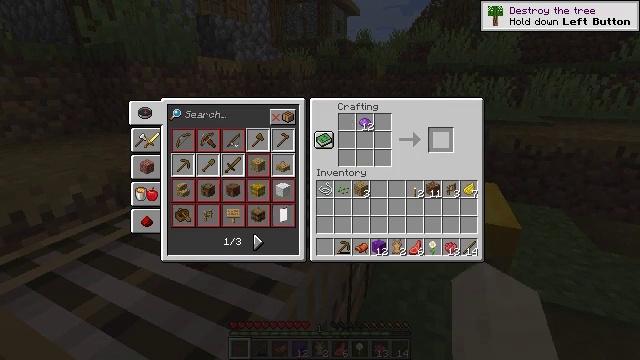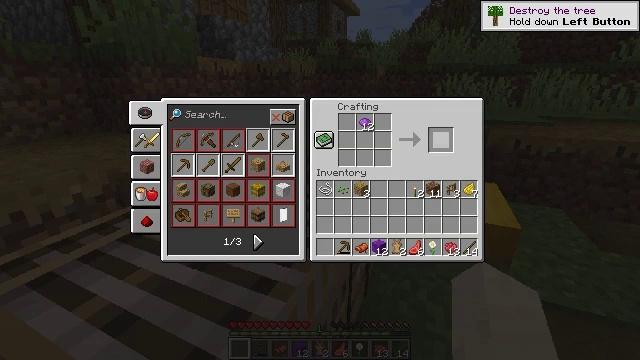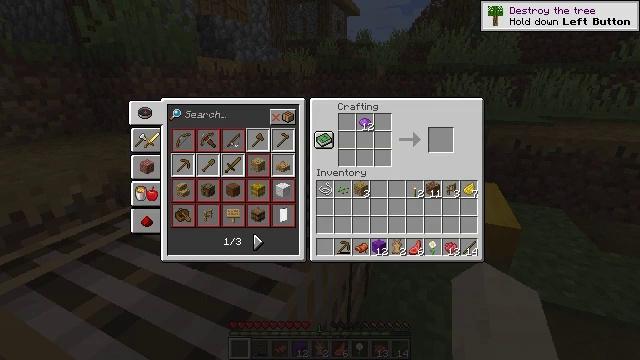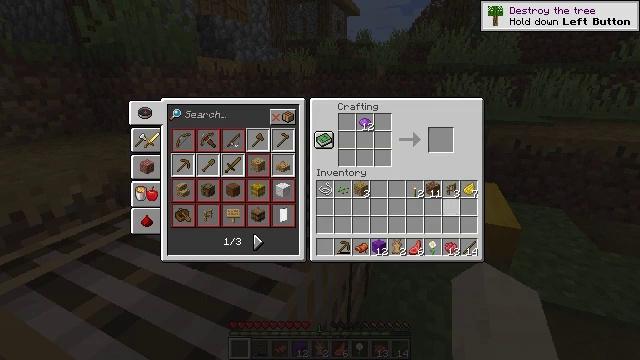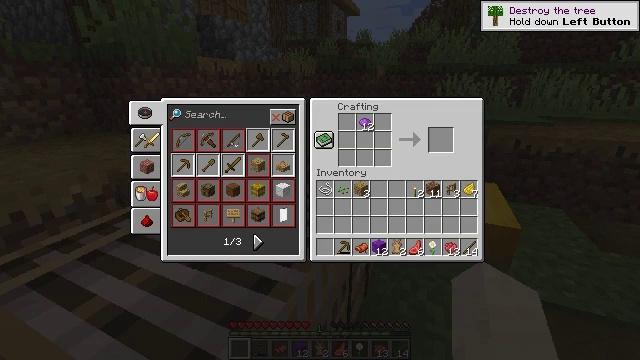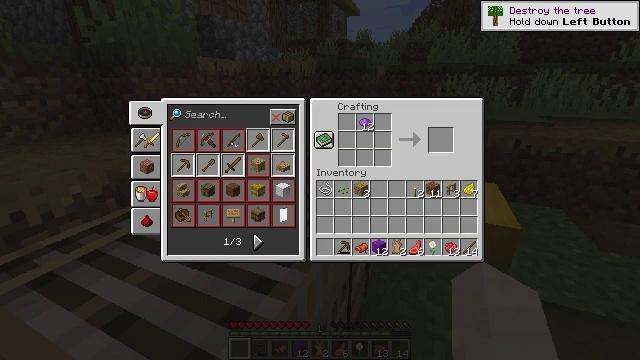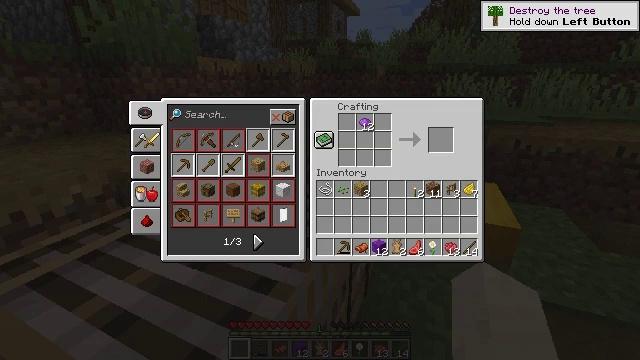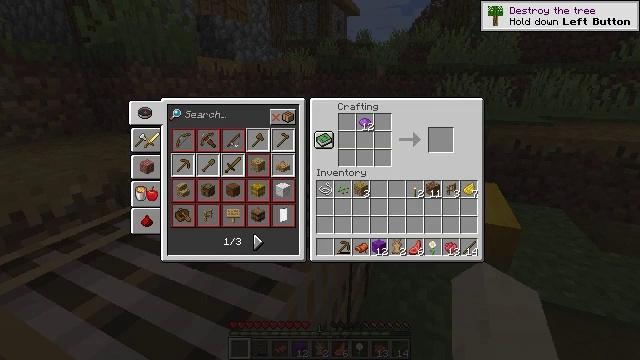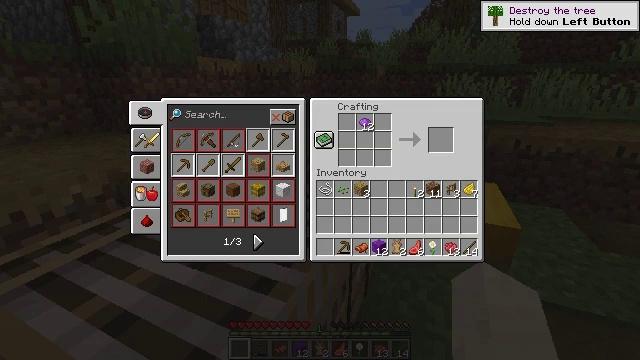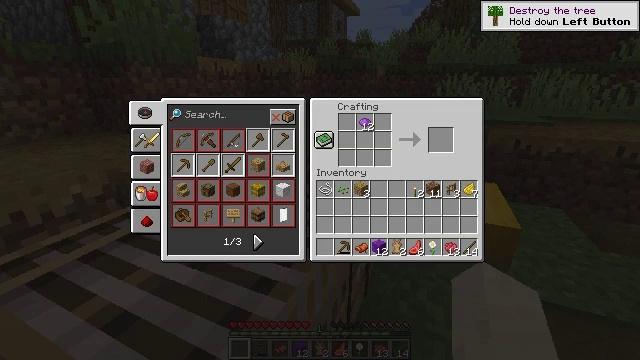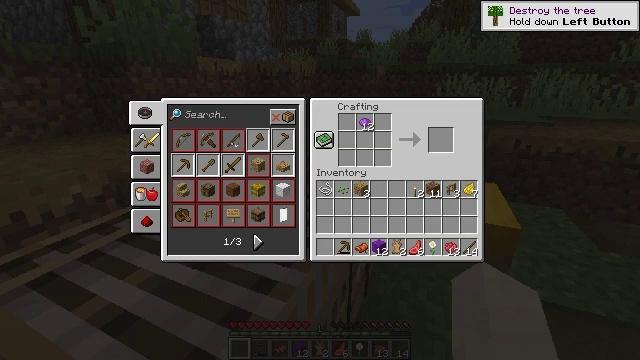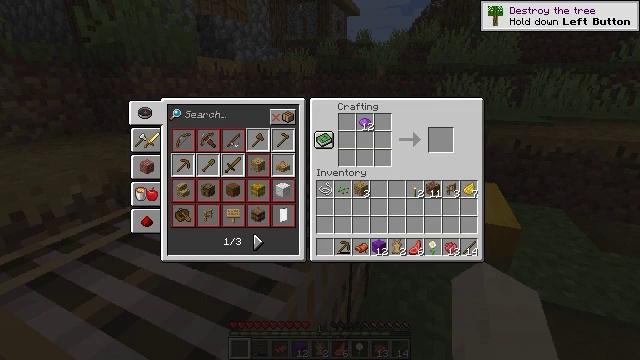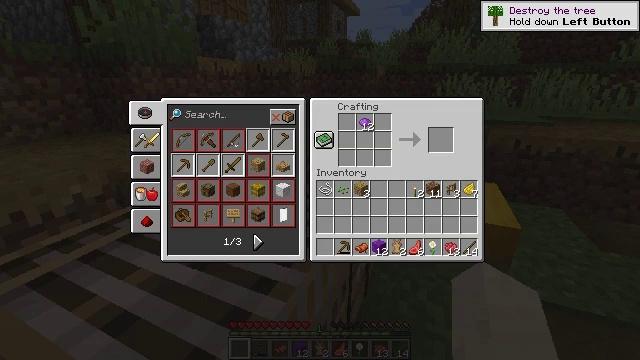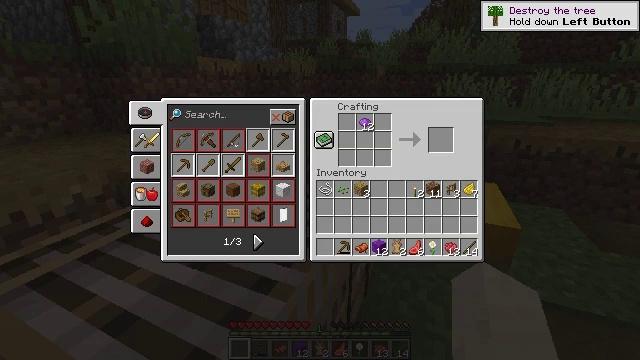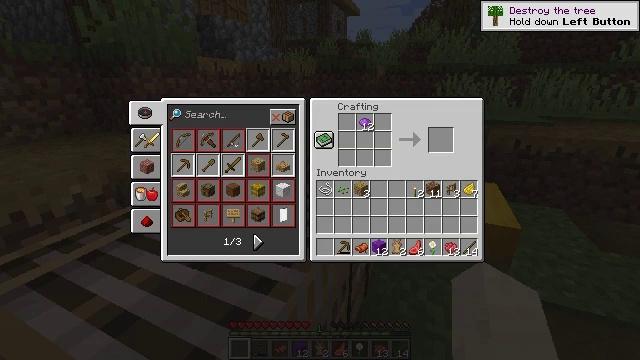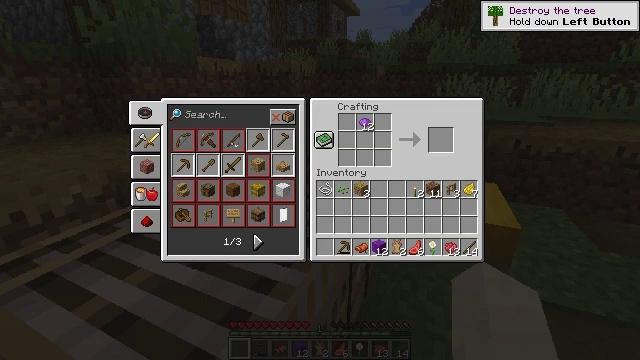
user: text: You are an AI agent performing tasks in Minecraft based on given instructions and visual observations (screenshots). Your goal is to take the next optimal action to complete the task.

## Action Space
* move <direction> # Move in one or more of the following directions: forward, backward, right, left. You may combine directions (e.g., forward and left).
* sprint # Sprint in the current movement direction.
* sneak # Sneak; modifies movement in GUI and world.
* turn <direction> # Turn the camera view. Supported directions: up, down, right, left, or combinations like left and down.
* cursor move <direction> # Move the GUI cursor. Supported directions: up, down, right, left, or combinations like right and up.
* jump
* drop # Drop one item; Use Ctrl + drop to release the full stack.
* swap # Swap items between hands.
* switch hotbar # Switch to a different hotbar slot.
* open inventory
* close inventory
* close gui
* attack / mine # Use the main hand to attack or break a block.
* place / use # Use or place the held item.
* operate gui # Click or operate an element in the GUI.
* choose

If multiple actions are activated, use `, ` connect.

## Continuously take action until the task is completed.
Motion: motion action
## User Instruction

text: Use purple dye and a banner to craft a purple banner.
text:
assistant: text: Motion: sneak, open gui
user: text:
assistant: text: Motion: cursor move down
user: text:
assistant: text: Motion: cursor move down
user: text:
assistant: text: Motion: cursor move down
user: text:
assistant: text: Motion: cursor move right and up
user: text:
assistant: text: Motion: no_op
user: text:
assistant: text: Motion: no_op
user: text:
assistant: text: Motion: no_op
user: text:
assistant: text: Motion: cursor move right and down
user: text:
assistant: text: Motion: no_op
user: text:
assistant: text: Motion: no_op
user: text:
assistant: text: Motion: no_op
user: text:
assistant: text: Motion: no_op
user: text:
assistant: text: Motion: no_op
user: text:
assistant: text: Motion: no_op
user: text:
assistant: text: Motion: no_op
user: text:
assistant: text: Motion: no_op
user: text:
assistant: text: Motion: no_op
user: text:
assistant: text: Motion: no_op
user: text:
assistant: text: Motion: no_op
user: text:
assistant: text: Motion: cursor move left
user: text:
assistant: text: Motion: no_op
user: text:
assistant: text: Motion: no_op
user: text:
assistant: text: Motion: cursor move down
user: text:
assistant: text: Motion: cursor move down
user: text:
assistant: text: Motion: no_op
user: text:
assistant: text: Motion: no_op
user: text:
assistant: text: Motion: cursor move left
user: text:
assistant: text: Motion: no_op
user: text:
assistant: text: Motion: no_op